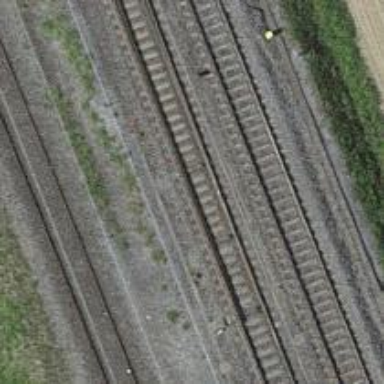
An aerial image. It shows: Single-track railway with electrified contact lines.